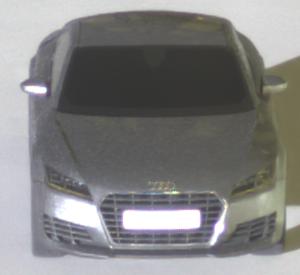
Make: Audi
Model: TT Coupé 1.8 TFSI
Detailed model: TT (8S) Coupé
Model produced from: 2015/08
Model produced until: 2018/06
Doors: 3
Color: gray
Road condition: dry road
Daytime: night
Contrast: high contrast